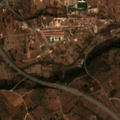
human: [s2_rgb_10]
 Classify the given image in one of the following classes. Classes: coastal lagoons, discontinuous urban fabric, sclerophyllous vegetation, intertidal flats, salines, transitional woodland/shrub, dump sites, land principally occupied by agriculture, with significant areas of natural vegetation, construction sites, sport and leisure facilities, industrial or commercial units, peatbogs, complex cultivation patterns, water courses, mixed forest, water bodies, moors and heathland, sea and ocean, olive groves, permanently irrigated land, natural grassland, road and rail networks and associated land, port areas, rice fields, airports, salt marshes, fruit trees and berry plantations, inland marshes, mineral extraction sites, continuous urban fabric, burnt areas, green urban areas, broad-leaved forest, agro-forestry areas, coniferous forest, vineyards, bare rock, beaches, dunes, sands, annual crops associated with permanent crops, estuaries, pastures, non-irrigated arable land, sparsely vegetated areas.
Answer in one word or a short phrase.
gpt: discontinuous urban fabric, non-irrigated arable land, annual crops associated with permanent crops, complex cultivation patterns, land principally occupied by agriculture, with significant areas of natural vegetation